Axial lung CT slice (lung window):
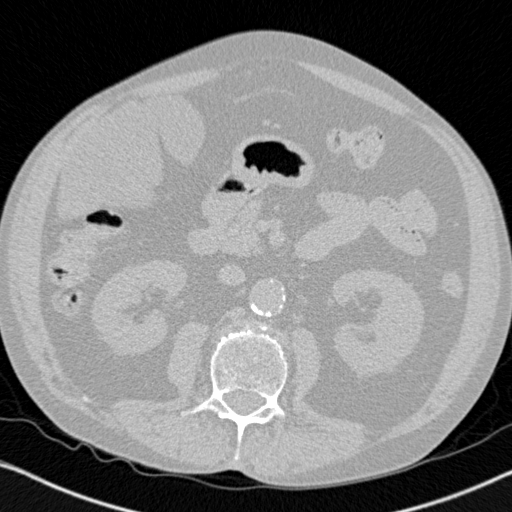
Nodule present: no